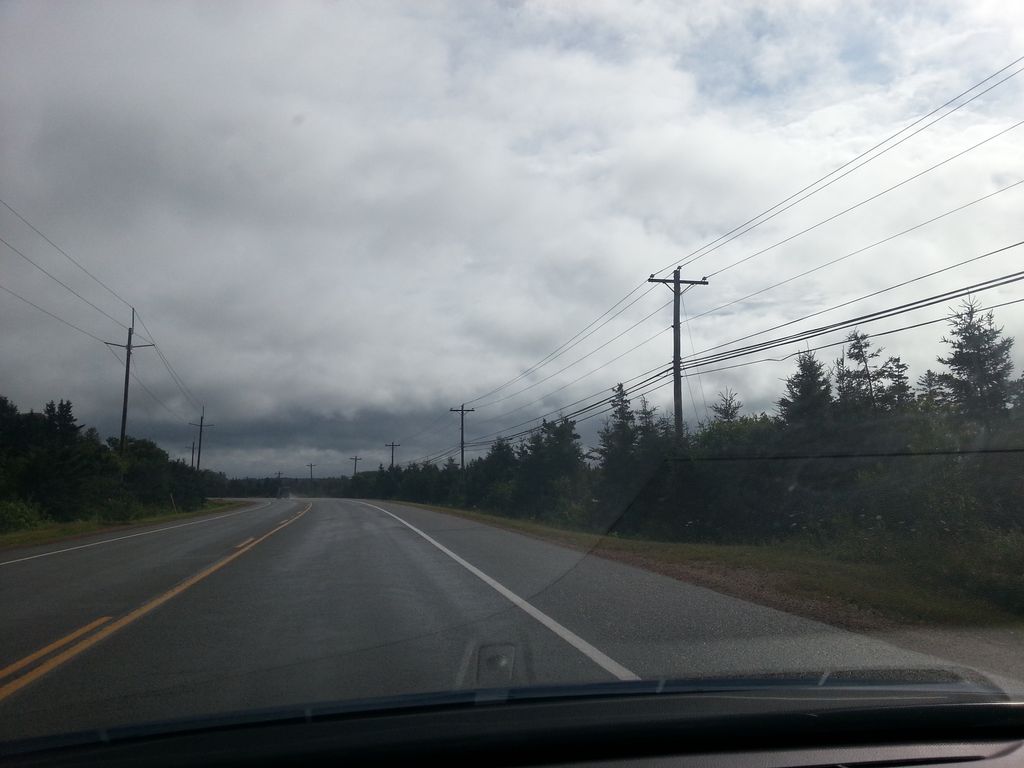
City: charlottetown